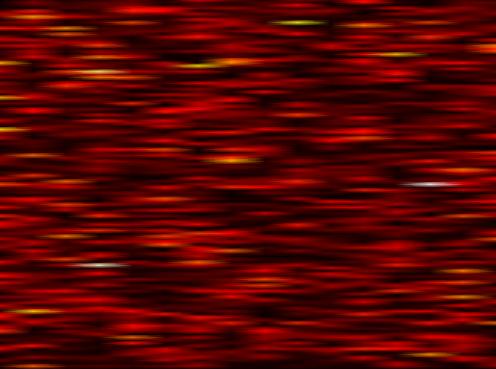
Label: WOLA